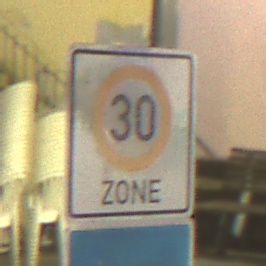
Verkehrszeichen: BeginnZone30
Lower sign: Sackgasse
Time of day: Night
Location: Outdoor (Urban)
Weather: PartlyCloudy
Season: NotSpecified
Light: Artificial